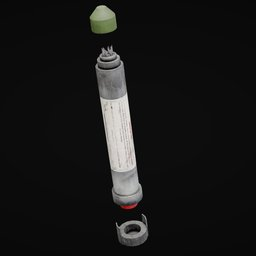
Label: tools